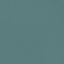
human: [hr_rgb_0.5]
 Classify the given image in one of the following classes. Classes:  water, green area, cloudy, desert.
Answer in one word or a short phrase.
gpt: water